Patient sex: M
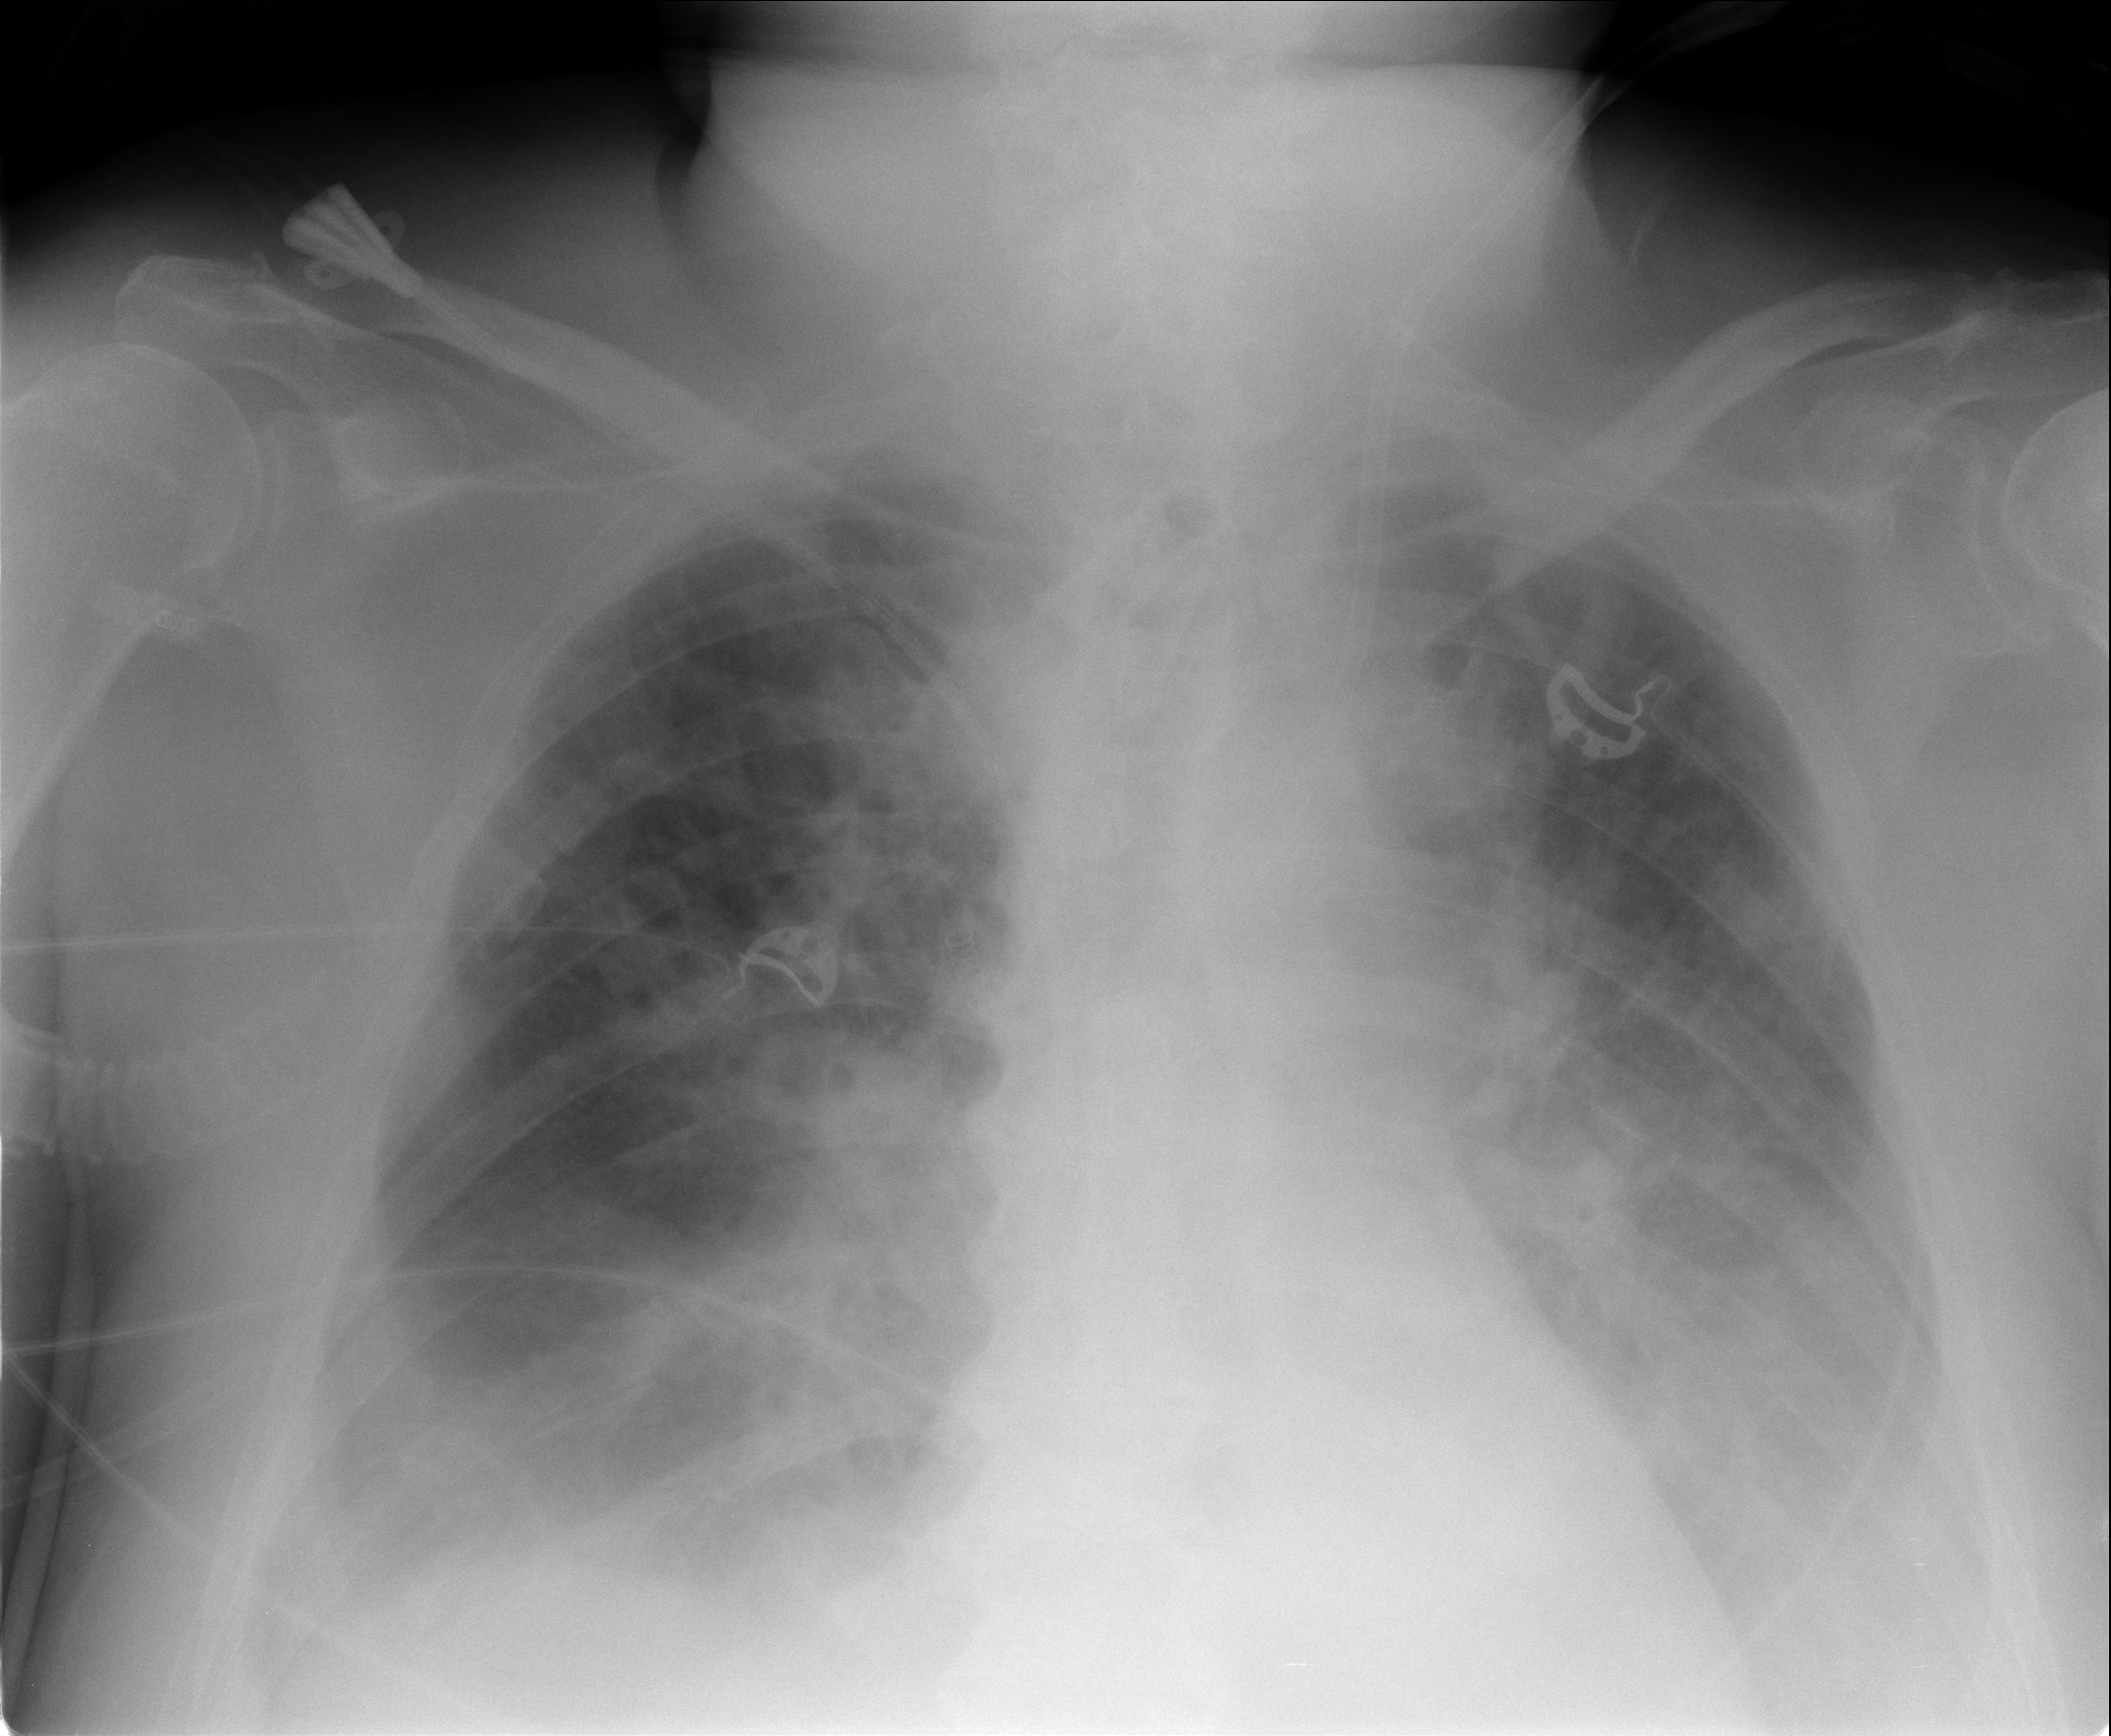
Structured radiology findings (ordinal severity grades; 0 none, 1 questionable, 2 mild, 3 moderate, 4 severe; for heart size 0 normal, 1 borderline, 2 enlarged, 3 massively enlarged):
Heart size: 0
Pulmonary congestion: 2
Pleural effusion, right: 2
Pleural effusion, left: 2
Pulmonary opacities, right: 3
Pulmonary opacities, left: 3
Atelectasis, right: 2
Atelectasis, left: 2